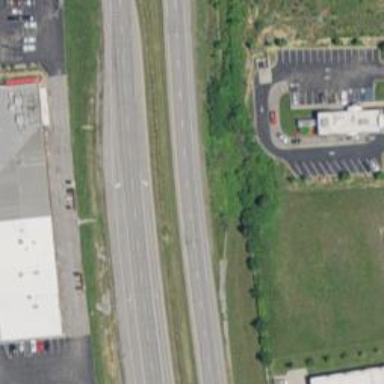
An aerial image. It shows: Primary highway that functions as expressway.